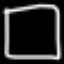
Label: square